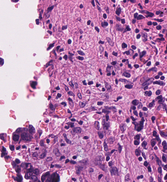
Tumor epithelial tissue: yes
Tumor-associated stroma tissue: yes
Normal tissue: no